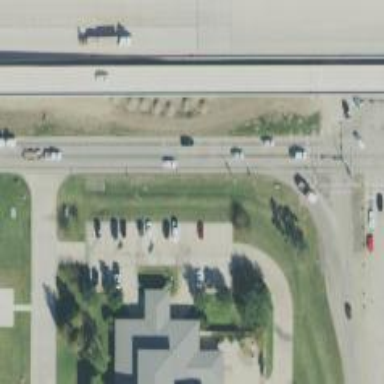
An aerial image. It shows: Secondary road with frontage road alongside.